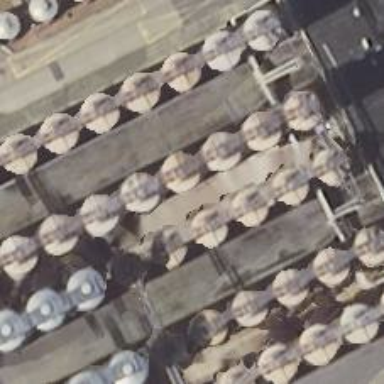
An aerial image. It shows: Storage tank with man-made structure.